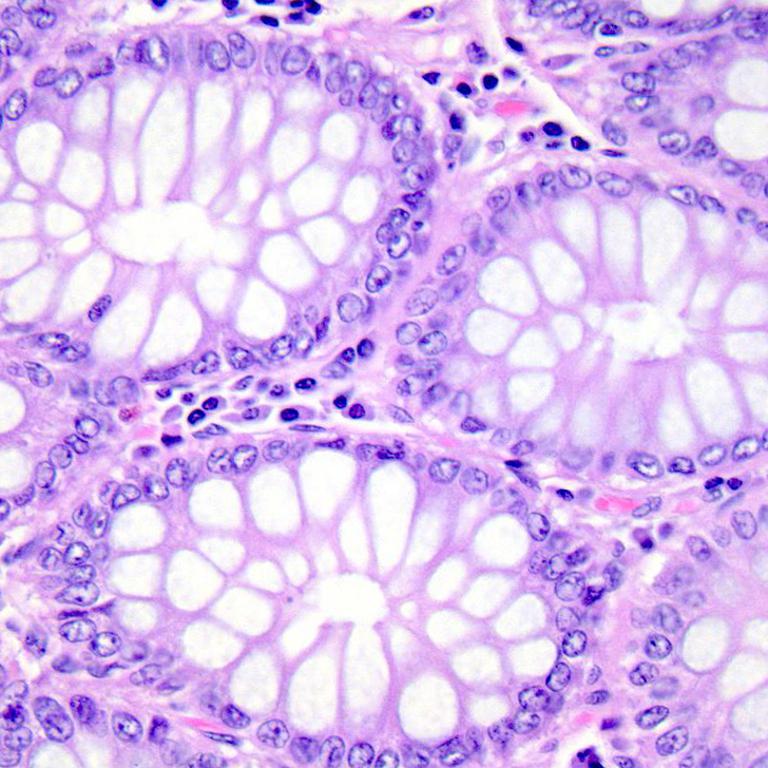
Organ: colon
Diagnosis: benign